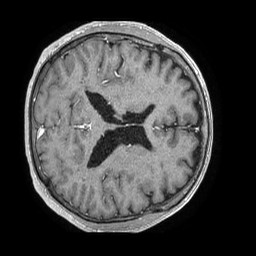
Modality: T1w
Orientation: axial
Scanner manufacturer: philips
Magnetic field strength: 1.5 T
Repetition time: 0.007738 s
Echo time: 0.003584 s